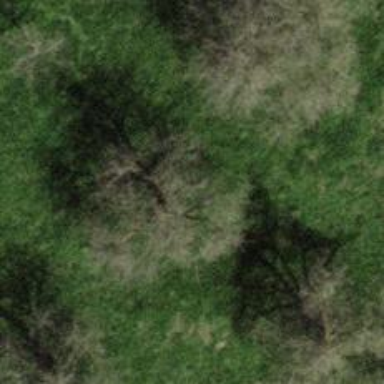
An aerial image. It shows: Beautiful tree in nature.